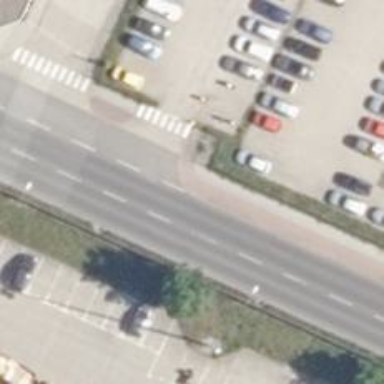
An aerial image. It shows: Footway along the road.